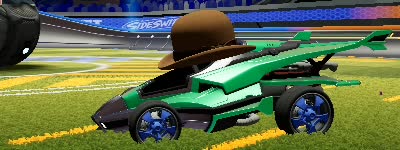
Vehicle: aftershock